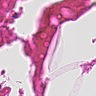
Metastatic tissue present: no